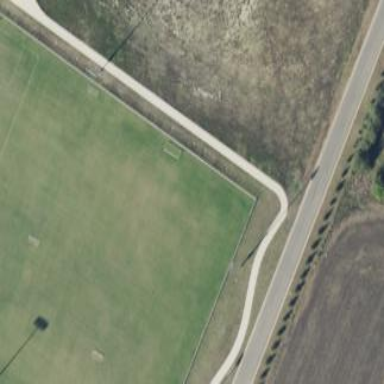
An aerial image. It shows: Grass pitch used for soccer.